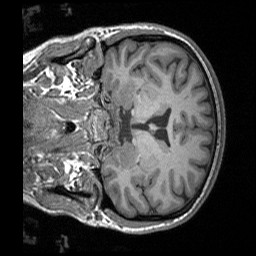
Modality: T1w
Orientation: coronal
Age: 26
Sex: female
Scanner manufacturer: siemens
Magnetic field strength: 3 T
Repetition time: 1.9 s
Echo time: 0.00252 s